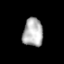
Tissue: lung
Cell type: Epithelial cells
Senescence score: 0.2161
Nuclear area (px): 555
Mean DAPI intensity: 178.065